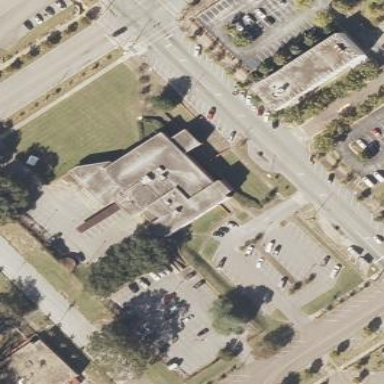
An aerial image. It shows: Building serving as post office.